Field crop: maize
Growth stage: 2
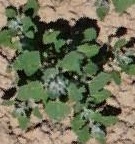
Species: chenopodium